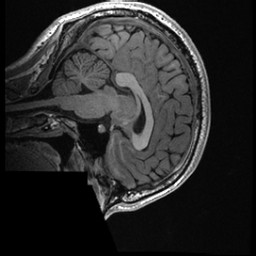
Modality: T1w
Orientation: sagittal